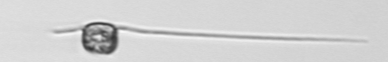
Label: Chaetoceros_danicus